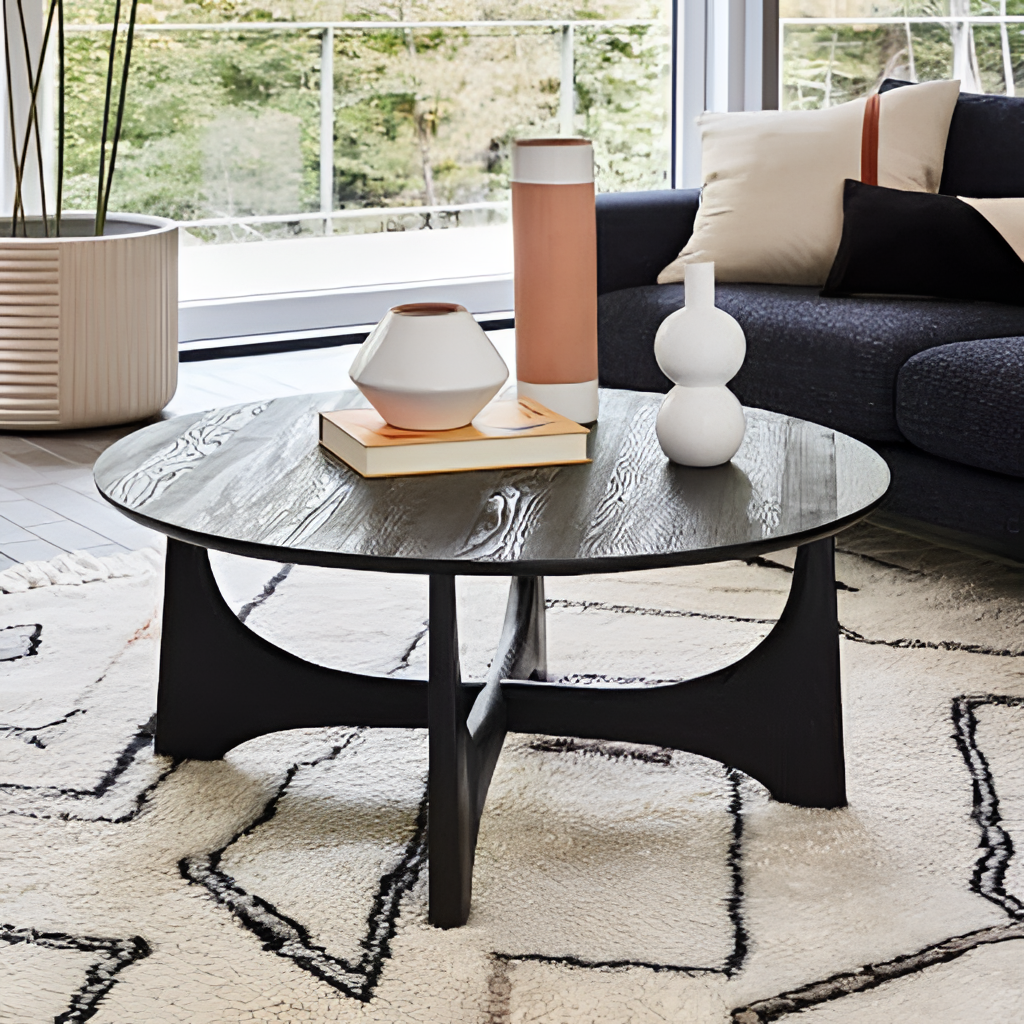
wood coffee table, living room, gray and white paint wallpaper, with vertical two tone pattern, modern, tile flooring, with grid pattern